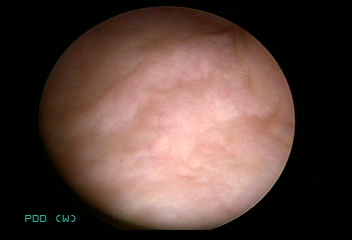
Modality: WLC
Class: Normal mucosa
Bladder cancer association: No